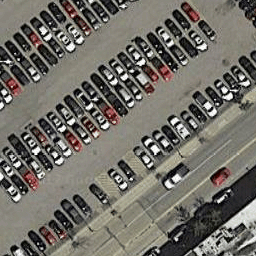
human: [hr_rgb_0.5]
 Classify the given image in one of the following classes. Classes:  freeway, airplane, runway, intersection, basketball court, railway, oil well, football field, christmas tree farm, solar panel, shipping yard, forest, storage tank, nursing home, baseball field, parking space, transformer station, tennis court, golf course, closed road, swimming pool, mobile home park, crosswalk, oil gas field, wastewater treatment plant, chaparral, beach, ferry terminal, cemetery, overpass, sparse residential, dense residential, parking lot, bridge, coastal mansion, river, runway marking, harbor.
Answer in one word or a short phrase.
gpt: parking lot